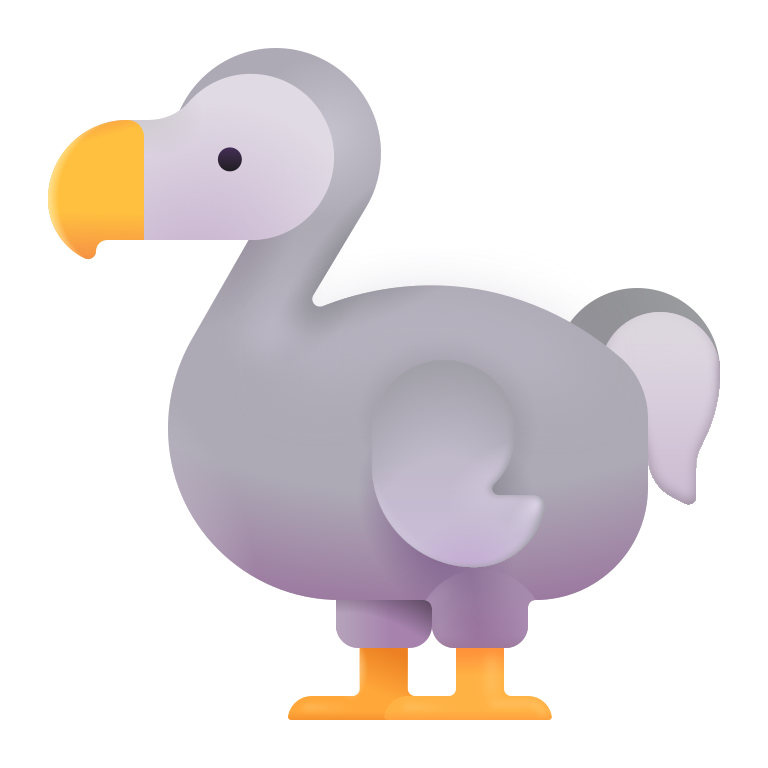
dodo color